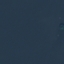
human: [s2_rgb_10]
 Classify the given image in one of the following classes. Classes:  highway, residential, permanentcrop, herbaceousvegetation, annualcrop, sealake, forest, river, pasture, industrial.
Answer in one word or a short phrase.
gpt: SeaLake